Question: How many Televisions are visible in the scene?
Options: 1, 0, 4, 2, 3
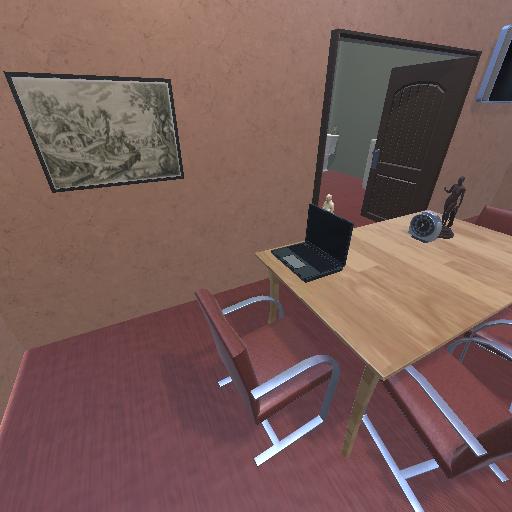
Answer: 1